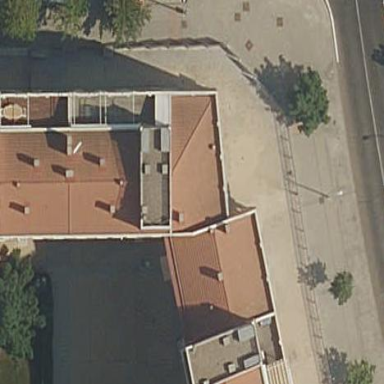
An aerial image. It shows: Residential building.